Question: I really like Nokola's NavSeven Silverlight Bar.
You can take a look at it here: <URL>
You can notice right away that the Navigation Bar stretches all the way to 100% and icons are nicely aligned in the middle.
The navigation bar itself is 900px wide in Page.xaml.
I've got it to work on my website but for some reason I cannot stretch it to 100% like on Nokola's site.
Here's what happens: I set width to 100% but instead of stretching, it stays at 900px wide and fills everything else with Whitespace. That's another problem - no matter what I change the background color to, it is always white which looks bad on my grey background of the website. But that's not really the point, it still doesn't stretch like it is supposed to, like it is on Nokola's website.
Here's the code I use to include my Silverlight file:
'''
<div id="silverlightControlHost">
<object data="data:application/x-silverlight-2," type="application/x-silverlight-2" width="100%" height="43px">
<param name="source" value="ClientBin/NavSeven.xap"/>
<param name="onError" value="onSilverlightError" />
<param name="background" value="white" />
<param name="minRuntimeVersion" value="3.0.40624.0" />
<param name="autoUpgrade" value="true" />
<param name="enableGPUAcceleration" value="true" />
<a href="http://go.microsoft.com/fwlink/?LinkID=149156&v=3.0.40624.0" style="text-decoration: none">
<img src="http://go.microsoft.com/fwlink/?LinkId=161376" alt="Get Microsoft Silverlight" style="border-style:none"/>
</a>
</object><iframe id="_sl_historyFrame" style="visibility:hidden;height:0px;width:0px;border:0px"></iframe></div>
'''

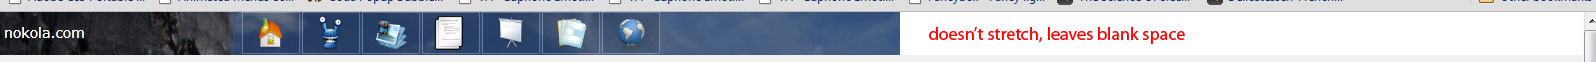
Answer: Get rid of any fixed widths in your page.xaml. The 900 is likely still present on another grid and overriding the default behaviour.
If you remove that it will stretch to fit the parent Silverlight container (which defaults to fullscreen unless told otherwise in the html page - 43 pixels high in your case).
If that does not fix it please post your XAML for the page itself and correcting it will take only a few minutes.
Hope this helps.